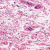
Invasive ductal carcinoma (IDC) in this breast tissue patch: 0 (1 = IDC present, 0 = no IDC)